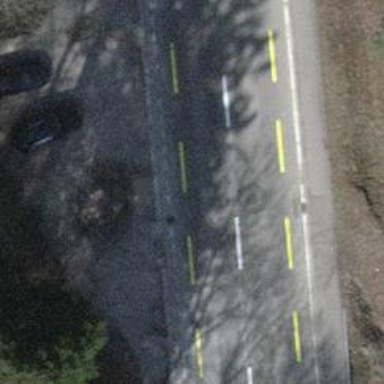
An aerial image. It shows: Primary highway with dedicated lane for cyclists.